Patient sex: M
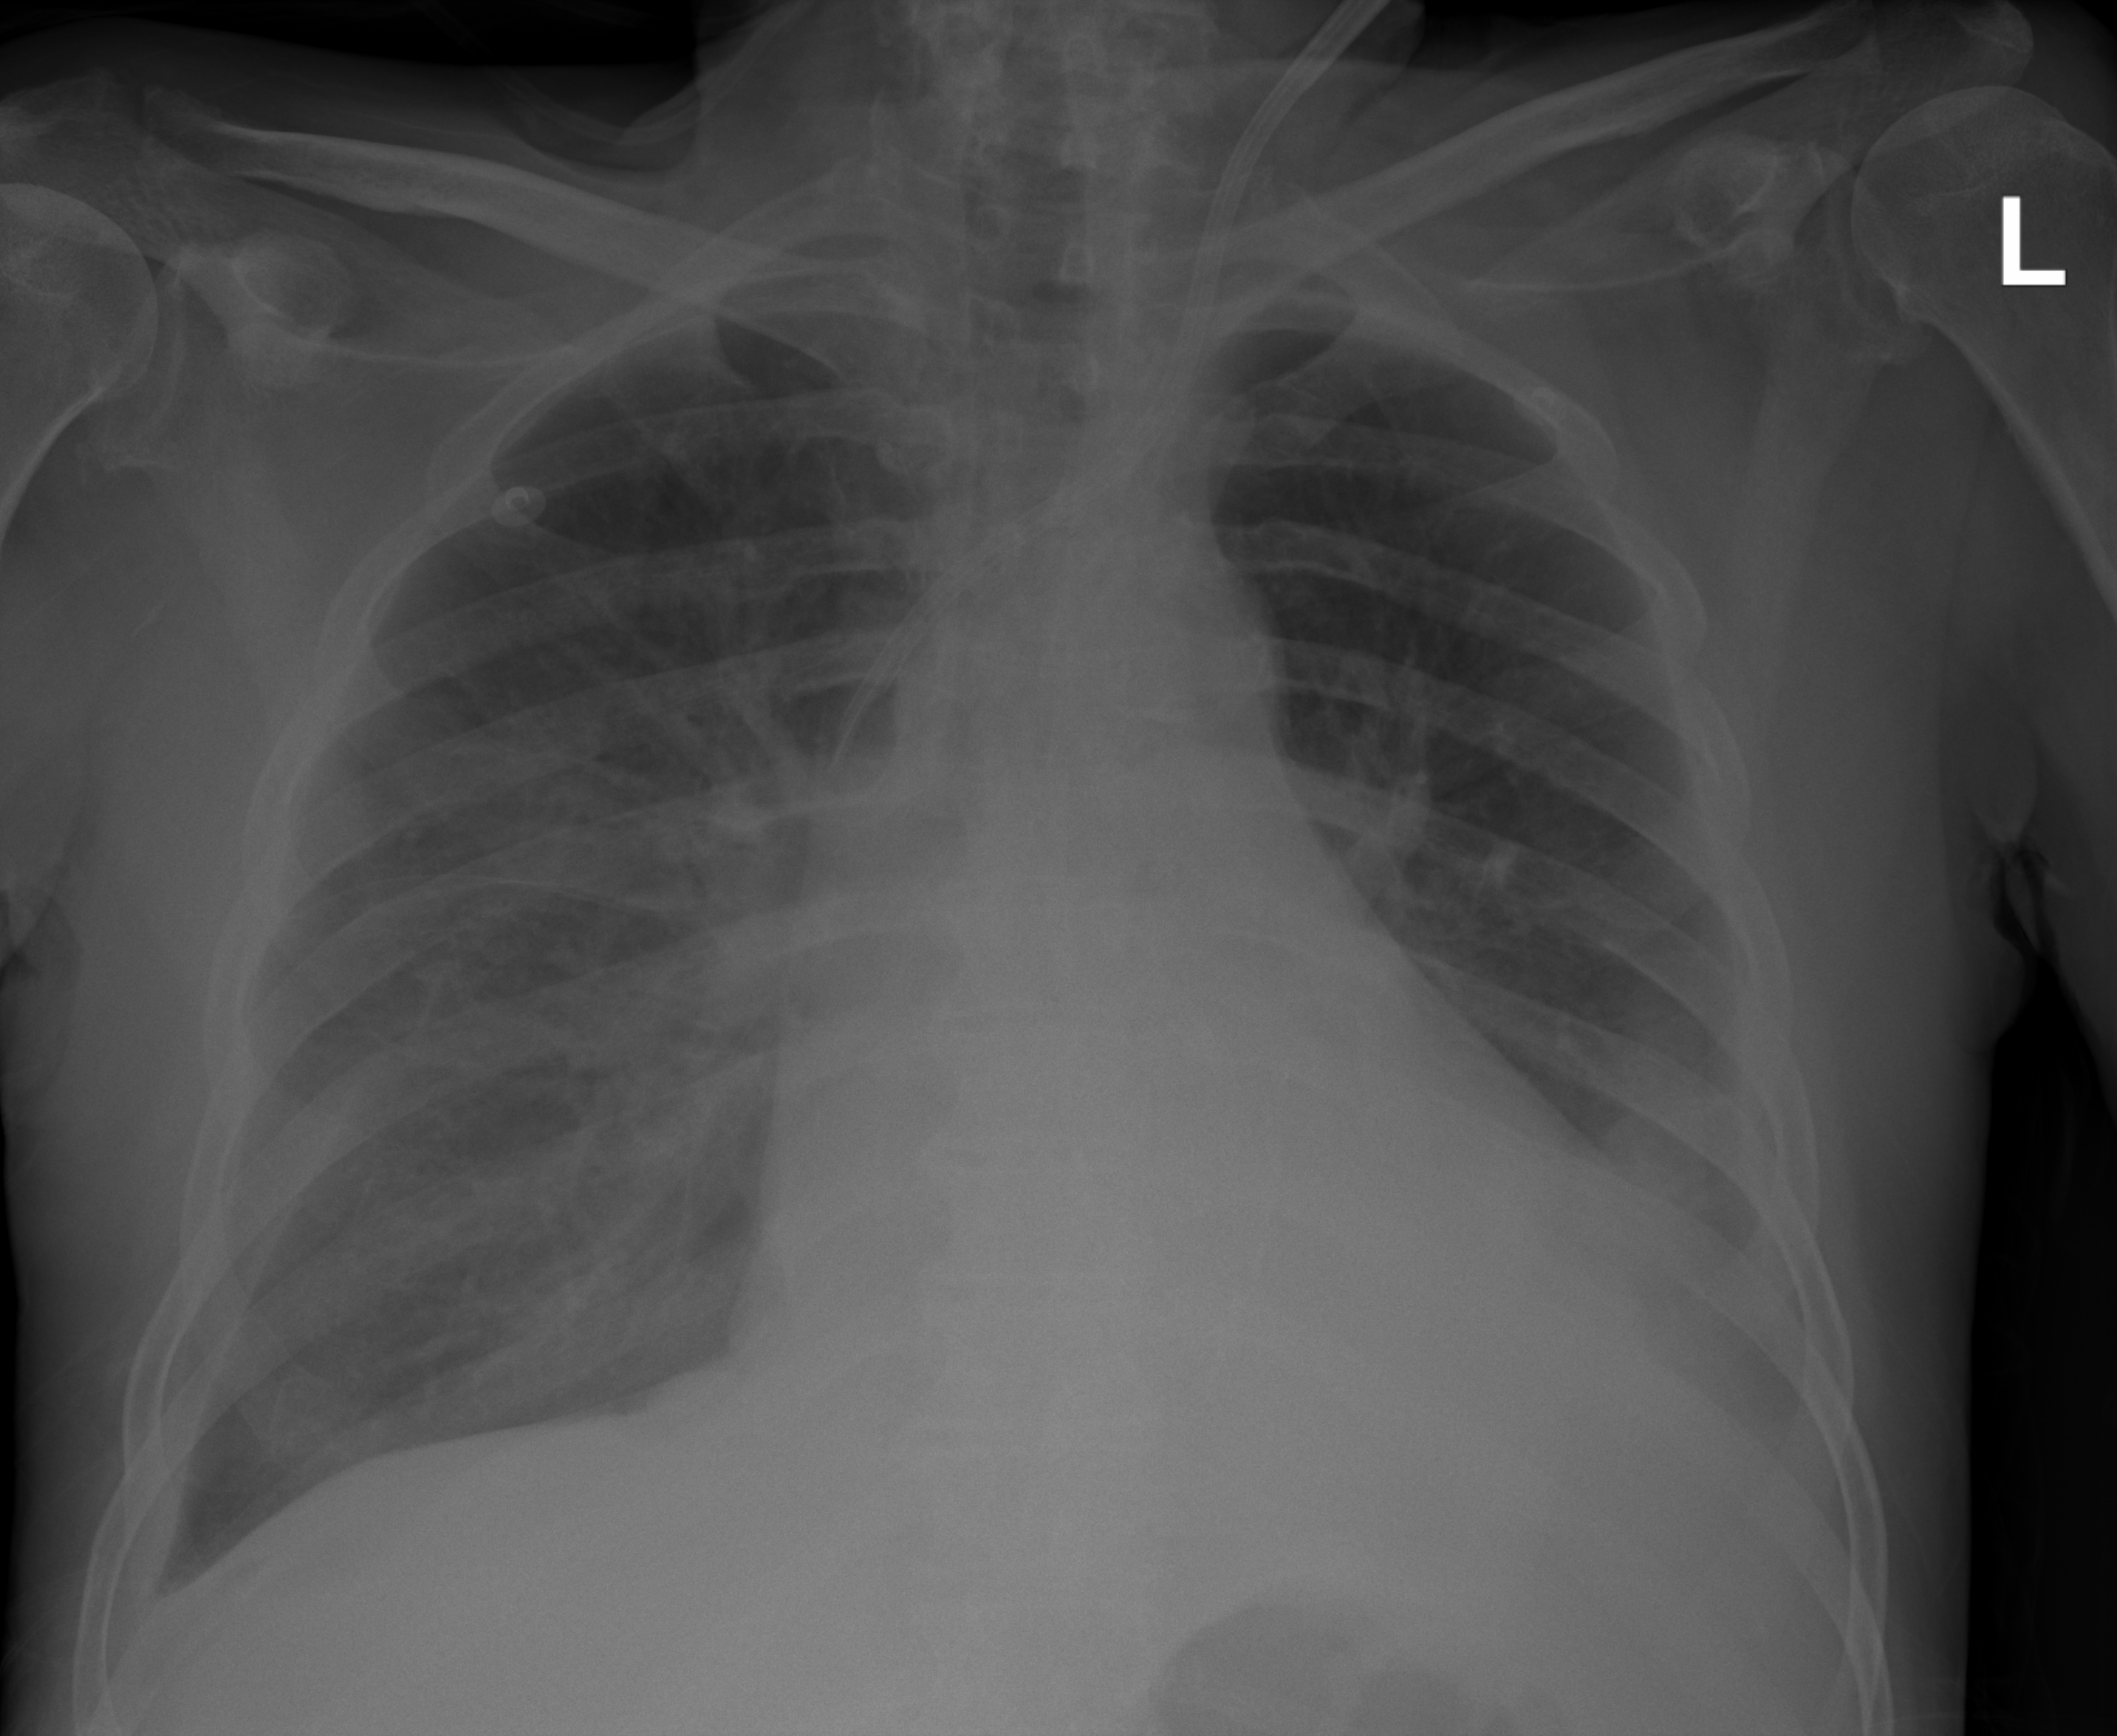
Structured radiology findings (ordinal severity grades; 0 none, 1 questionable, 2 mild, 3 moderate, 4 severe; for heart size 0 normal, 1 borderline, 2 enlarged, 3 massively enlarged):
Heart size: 2
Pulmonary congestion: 2
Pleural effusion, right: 2
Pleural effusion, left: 2
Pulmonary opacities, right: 0
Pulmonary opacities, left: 0
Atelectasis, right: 2
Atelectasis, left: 2